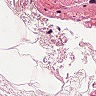
Metastatic tissue present: no